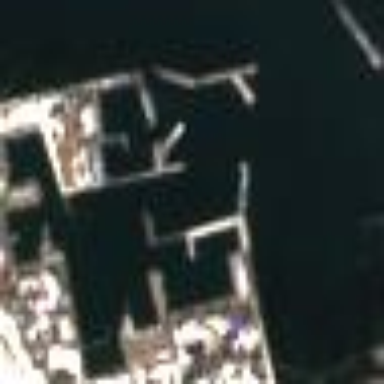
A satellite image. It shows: Harbor surrounded by water.